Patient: sex M, age 78
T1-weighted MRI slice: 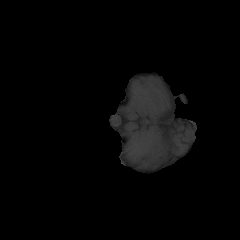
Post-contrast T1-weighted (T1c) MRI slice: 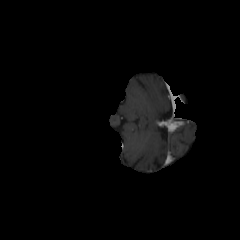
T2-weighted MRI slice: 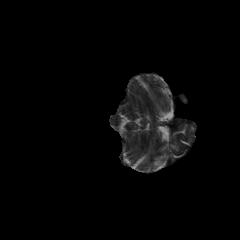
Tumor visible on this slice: no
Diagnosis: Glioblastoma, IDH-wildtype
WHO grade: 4